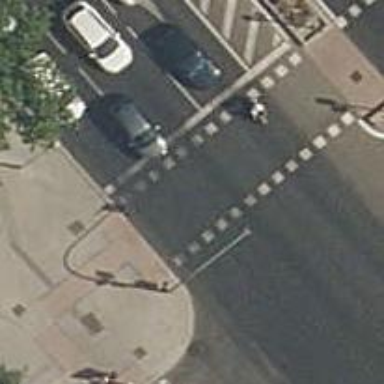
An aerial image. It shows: Zebra crossing with traffic signals. The crossing is marked by traffic lights.